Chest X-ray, PA view. Patient: 38 years old, sex F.
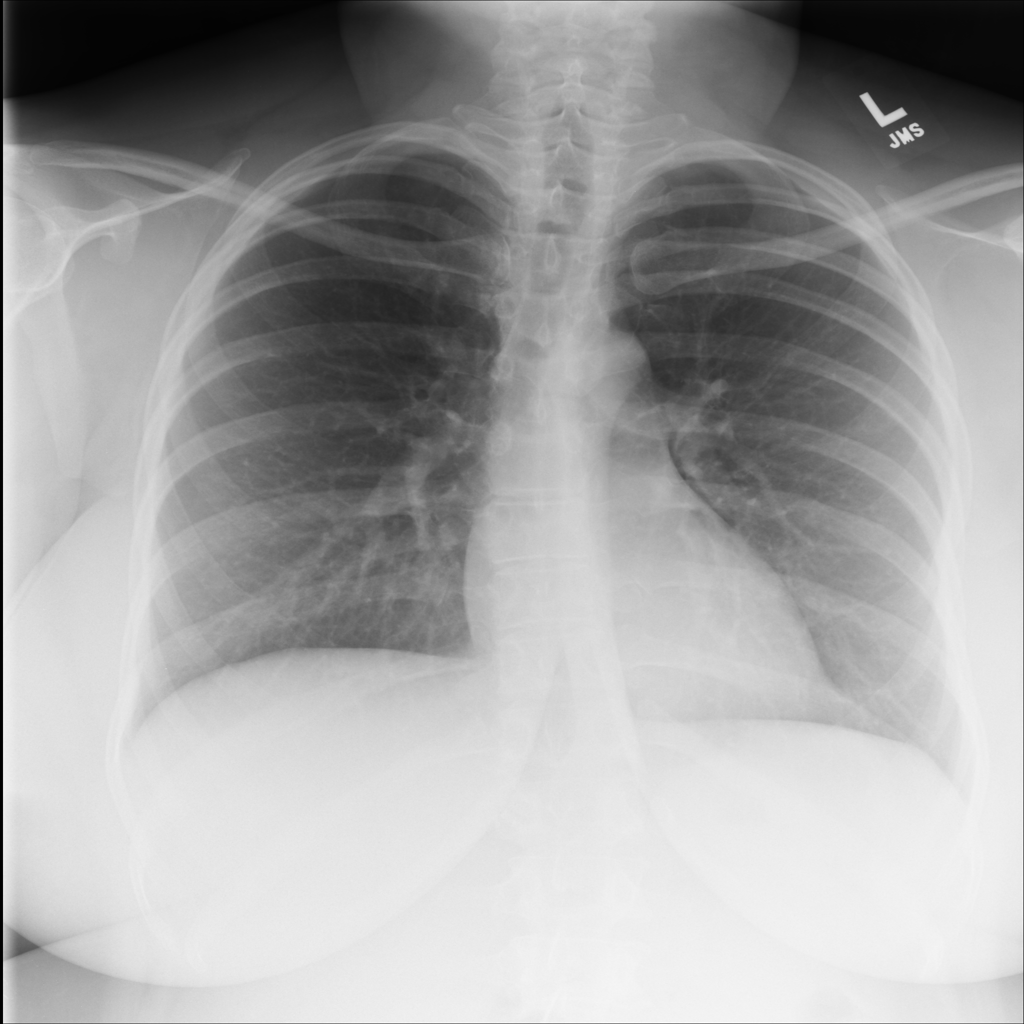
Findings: No Finding